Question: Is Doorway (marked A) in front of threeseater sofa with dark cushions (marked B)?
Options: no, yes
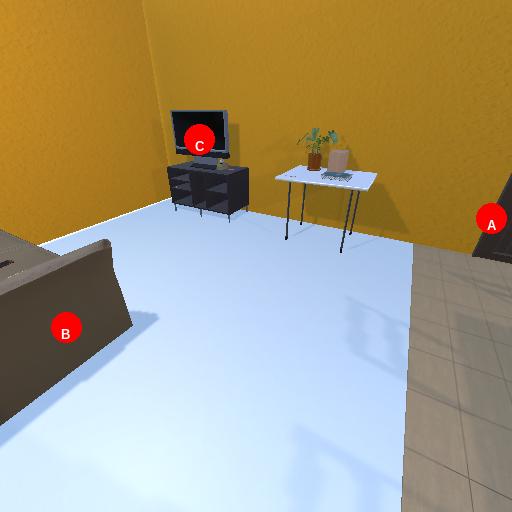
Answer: no